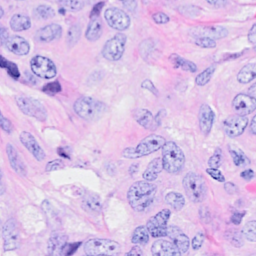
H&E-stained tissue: Breast